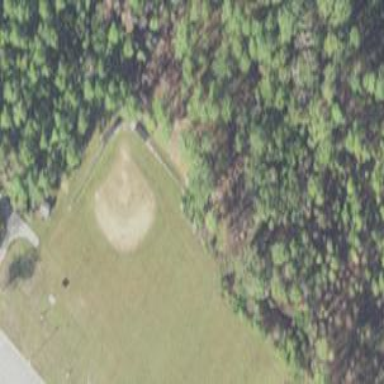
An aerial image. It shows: Baseball pitch for leisure land.